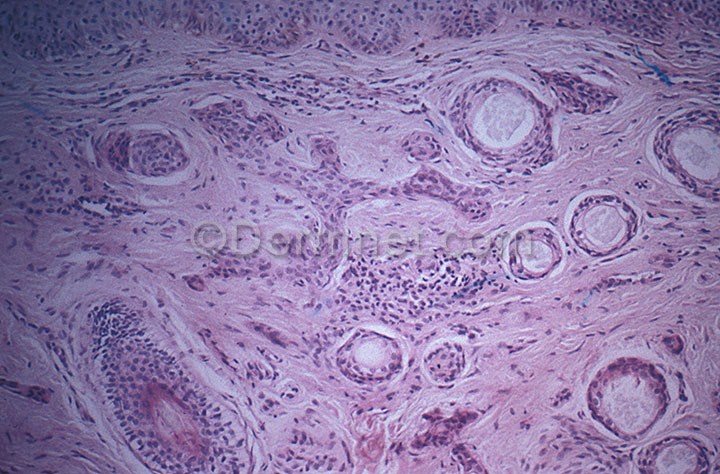
Disease: Seborrheic Keratoses and other Benign Tumors